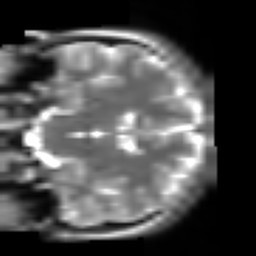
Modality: T2w
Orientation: coronal